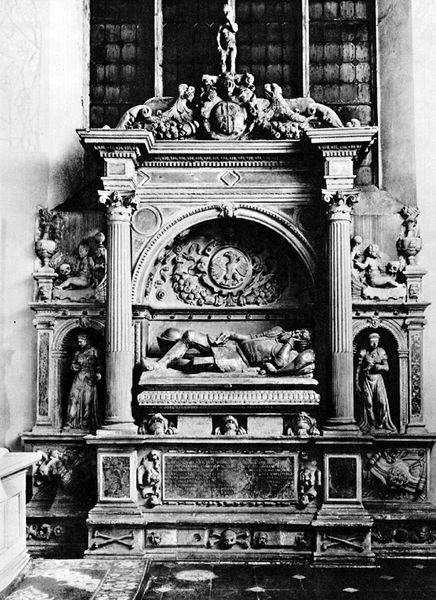
Titel: Grabmal des Prosper Prowana in der Dominikanerkirche
Standort: Krakau (Kraków), Dominikanerkirche (EU - PL)
Schlagwörter: adler, mann, schatten, schlaf, weiß, grau, holz, marmor, schwarz, säule, säulen, ornament, architektur, schädel, sockel, stein, tod, tot, toter, kirche, boden, kelch, kind, person, renaissance, tugend, kreis, früchte, skulptur, vase, relief, schrift, liegen, bogen, mauer, figuren, rundbogen, tafel, inschrift, verzierung, plastik, liegend, foto, fotografie, photographie, knochen, medaillon, denkmal, symmetrisch, schwarzweiß, soldat, ritter, altar, kapitell, fries, totenkopf, skulpturen, sarg, statuen, kircheninneres, grab, griechisch, krieger, fließen, totenschädel, varnitas, erinnerung, mausoleum, sakralbau, grabmal, toscana, toskana, plinte, nischen, ädikula, kannelure, nischenfiguren, saäule, sarkophag, schrifttafel, epitaph, nischenfigur, frührenaissance, altertum, seitenaltar, liegefigur, kannelüre, wandgrab, ionische säule, gisant, knocken, schrfttafel